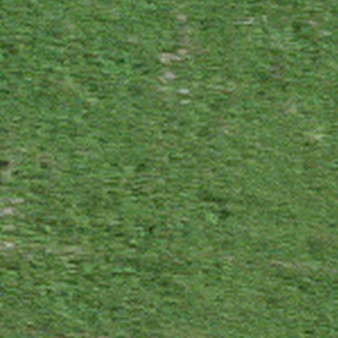
Label: other